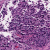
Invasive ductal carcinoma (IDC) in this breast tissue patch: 1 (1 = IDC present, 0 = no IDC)